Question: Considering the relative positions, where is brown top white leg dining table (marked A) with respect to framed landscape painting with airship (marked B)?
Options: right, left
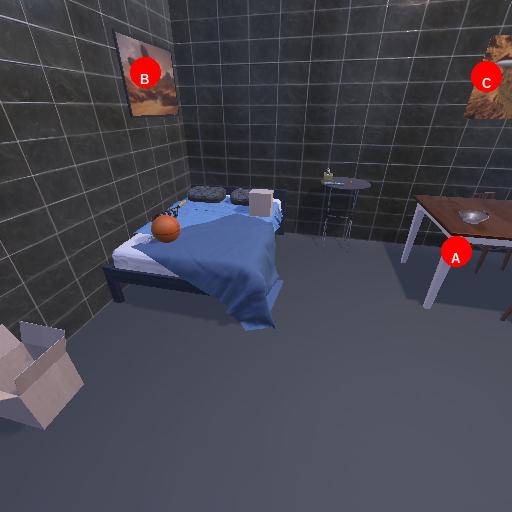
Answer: right